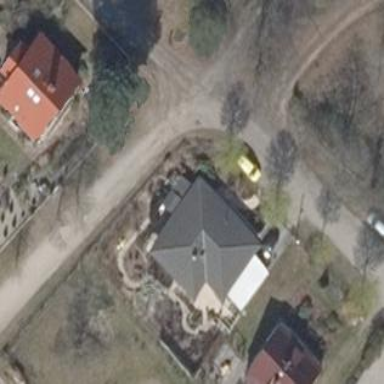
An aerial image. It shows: Residential building.